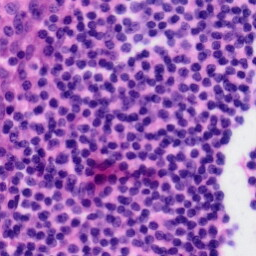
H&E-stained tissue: Tonsil